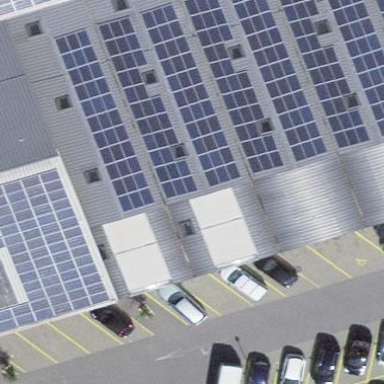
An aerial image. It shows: Solar power generator.